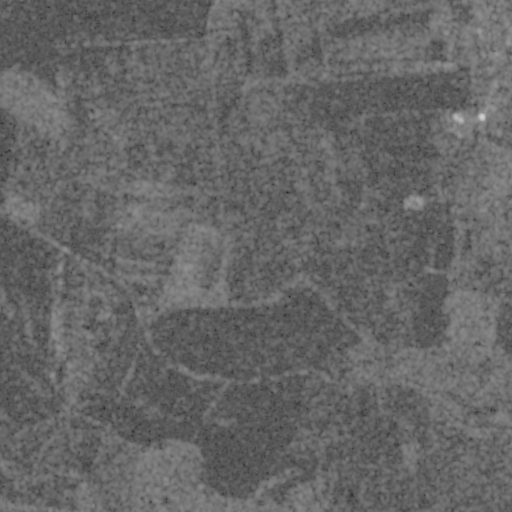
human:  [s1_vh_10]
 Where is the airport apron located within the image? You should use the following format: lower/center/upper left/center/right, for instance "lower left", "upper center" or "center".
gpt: The airport apron is located in the upper right of the image.
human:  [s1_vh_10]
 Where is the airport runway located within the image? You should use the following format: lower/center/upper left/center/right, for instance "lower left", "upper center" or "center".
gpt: The airport runway is located in the upper right of the image.
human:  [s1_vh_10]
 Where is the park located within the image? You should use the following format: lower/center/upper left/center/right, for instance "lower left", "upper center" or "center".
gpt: The park is located in the upper right of the image.
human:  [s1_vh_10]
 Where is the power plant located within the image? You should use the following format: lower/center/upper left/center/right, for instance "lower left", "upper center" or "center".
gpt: There is no power plant in the image.

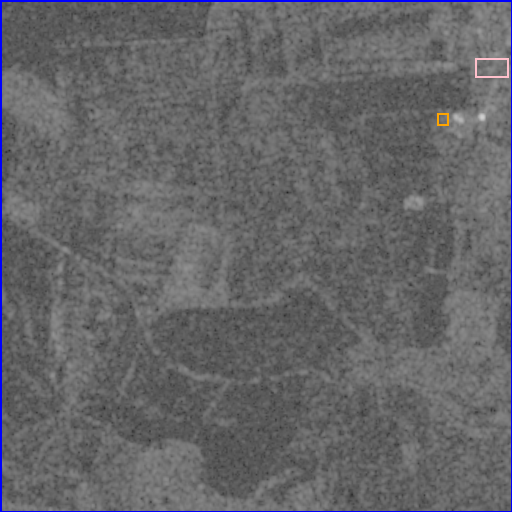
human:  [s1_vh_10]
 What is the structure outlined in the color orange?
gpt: The structure outlined in orange is an airport apron.
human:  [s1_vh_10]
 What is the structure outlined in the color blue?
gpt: The structure outlined in blue is a crop field.
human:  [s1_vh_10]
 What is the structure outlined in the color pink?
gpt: The structure outlined in pink is a park.
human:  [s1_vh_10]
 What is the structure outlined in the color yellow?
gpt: There is no yellow outline.